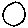
Label: circle